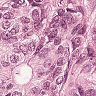
Metastatic tissue present: yes